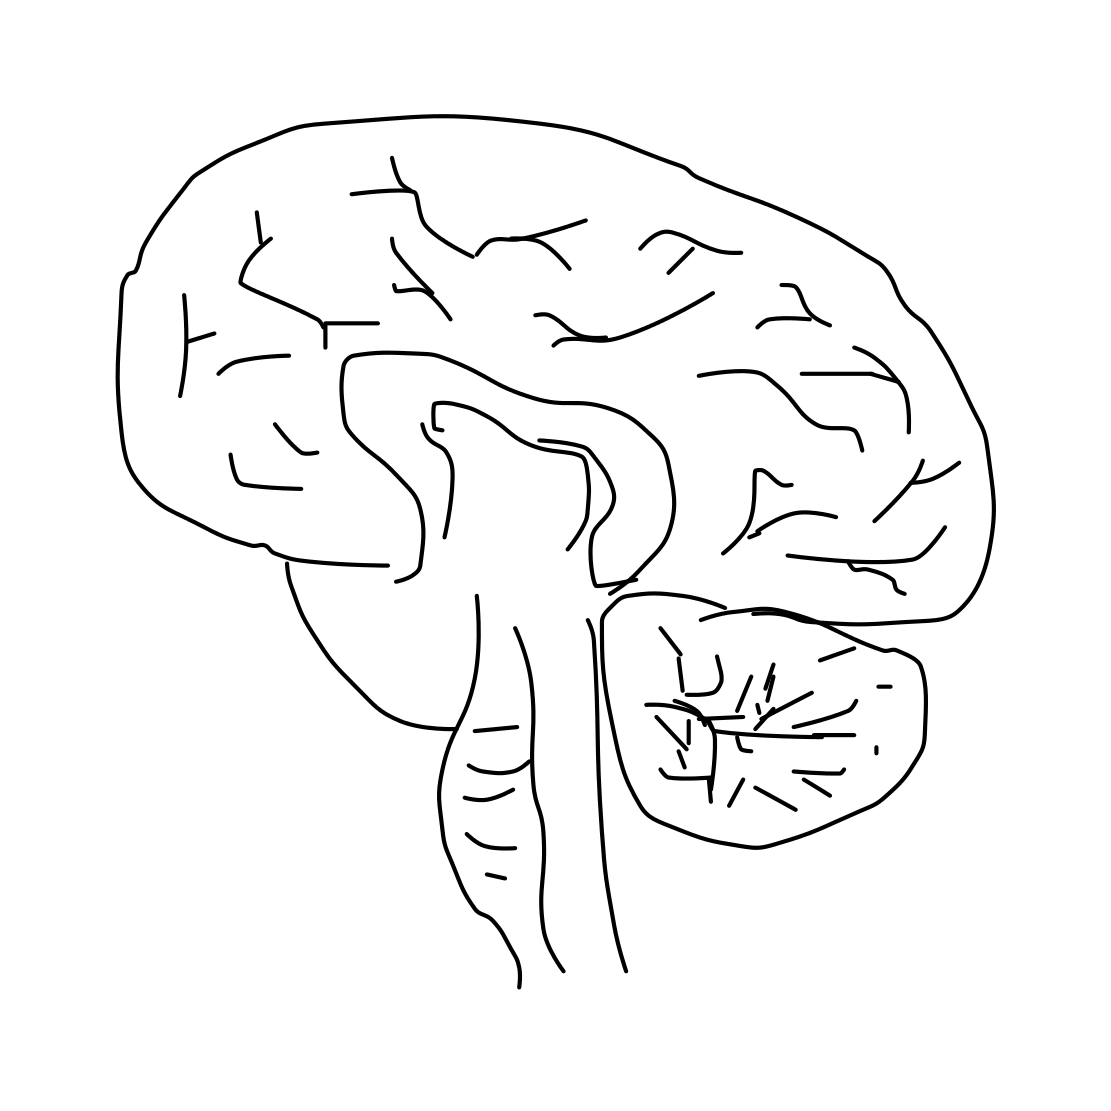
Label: brain